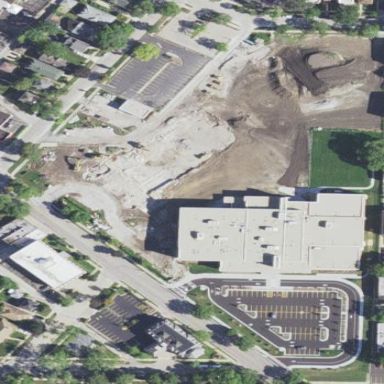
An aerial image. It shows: School.